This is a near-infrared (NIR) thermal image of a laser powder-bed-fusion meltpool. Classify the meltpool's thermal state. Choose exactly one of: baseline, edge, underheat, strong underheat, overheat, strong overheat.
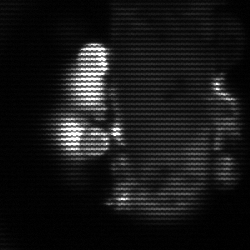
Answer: strong underheat